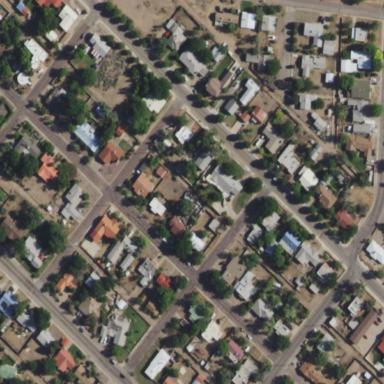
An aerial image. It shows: Single-family residential area.